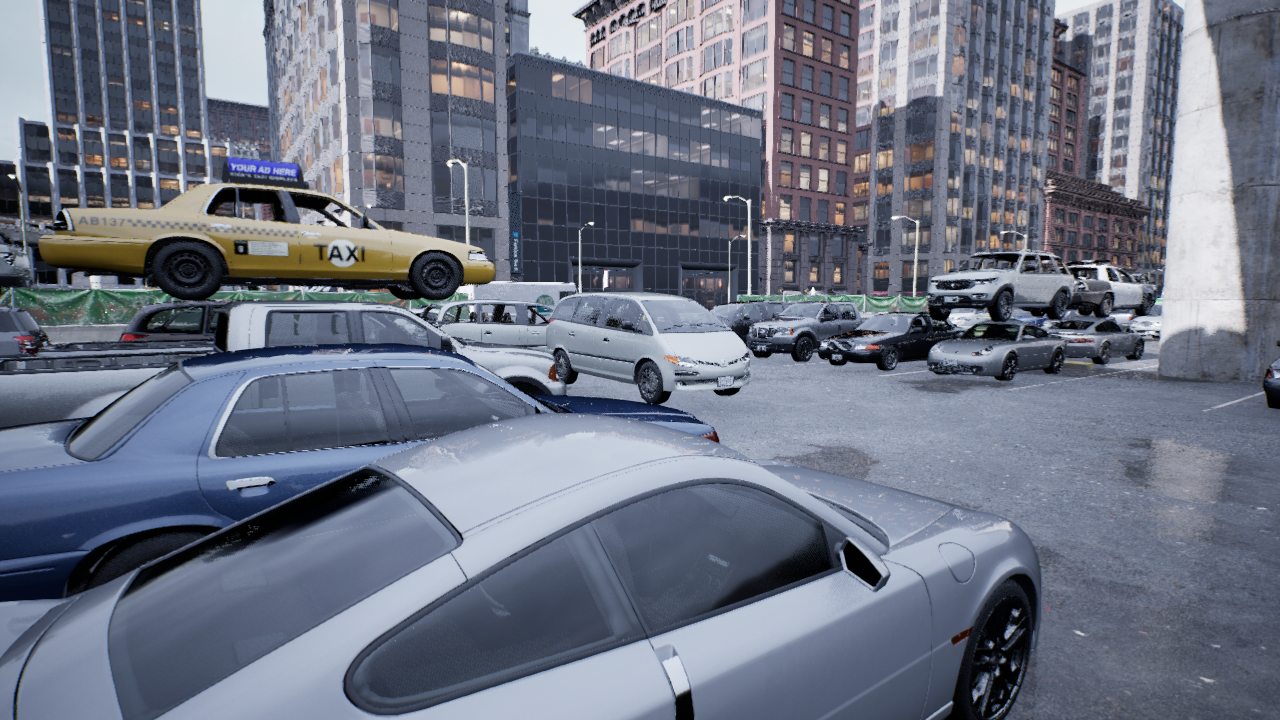
Venue: arterial
Lighting: overcast
Vehicle rig: minivan